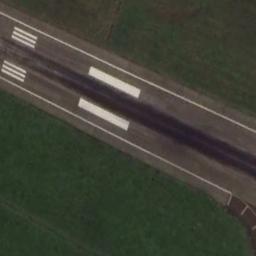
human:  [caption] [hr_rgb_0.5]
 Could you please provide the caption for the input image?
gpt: The runway is on the grass .

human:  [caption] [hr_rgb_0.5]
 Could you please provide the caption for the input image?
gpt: The grass is on either side of the runway .

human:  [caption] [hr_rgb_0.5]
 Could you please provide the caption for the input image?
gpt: The runway goes through the lawn and several touchdown zone markings and aiming point markings are on the runway .

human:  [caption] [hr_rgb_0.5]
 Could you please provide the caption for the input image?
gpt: There is a green lawn next to the runway, With white dashes of varying thickness on the runway .

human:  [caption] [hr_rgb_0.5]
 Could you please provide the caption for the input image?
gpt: There are green lawns beside the runway .